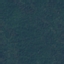
Land use / land cover: Forest